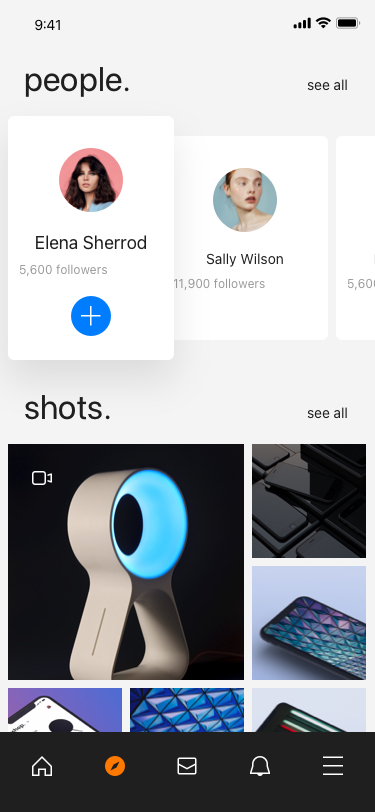
Text in this UI design:
see all
shots.
people.
see all
Sally Wilson
11,900 followers
Elena Sherrod
5,600 followers
Elena Sherrod
5,600 followers